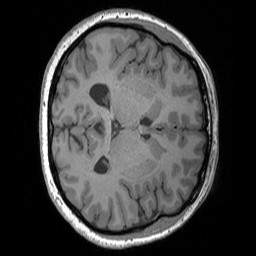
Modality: T1w
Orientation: axial
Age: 33
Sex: female
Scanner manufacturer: siemens
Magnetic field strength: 3 T
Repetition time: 1.9 s
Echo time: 0.00302 s